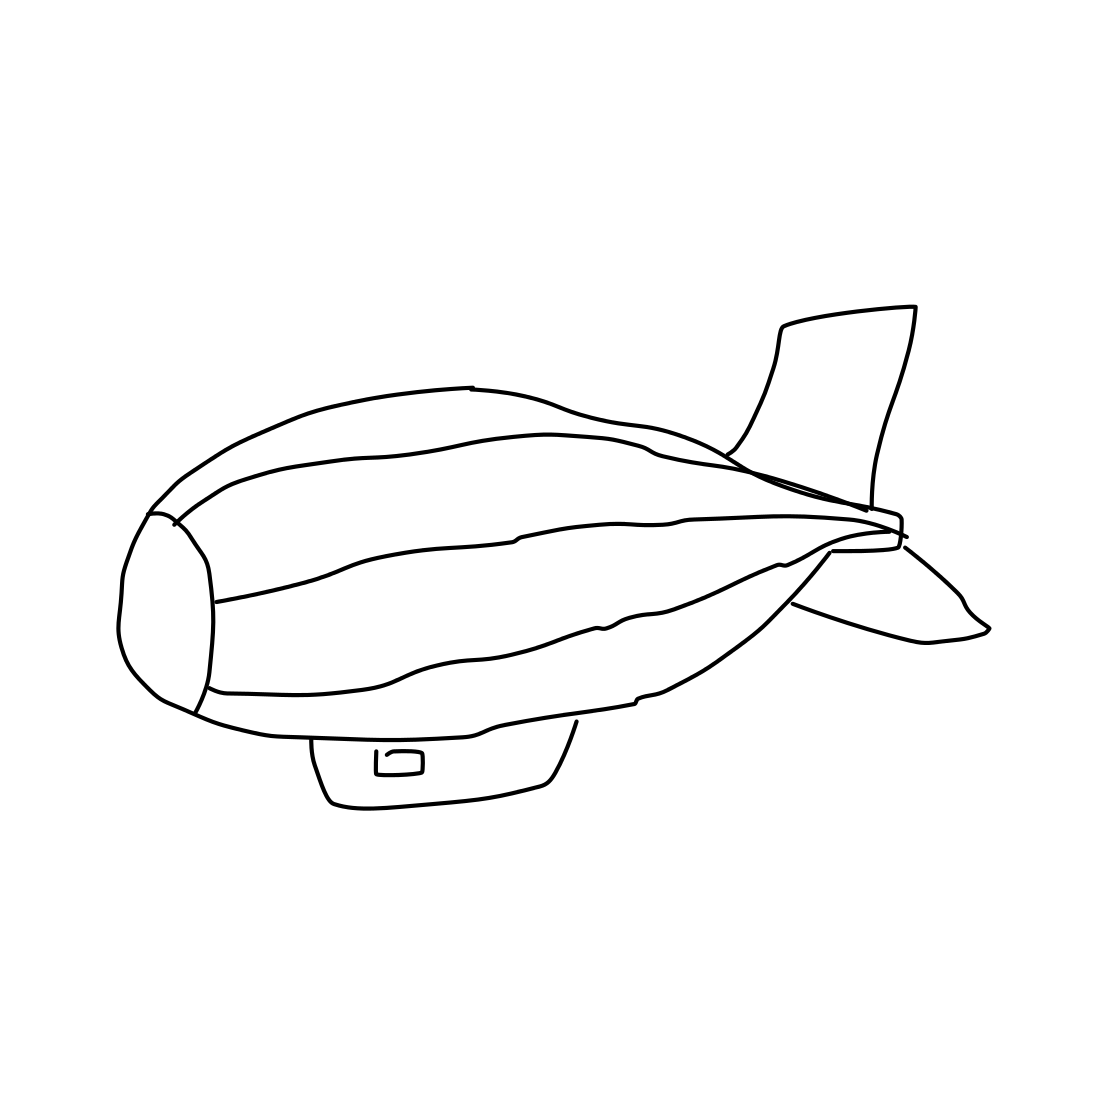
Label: blimp